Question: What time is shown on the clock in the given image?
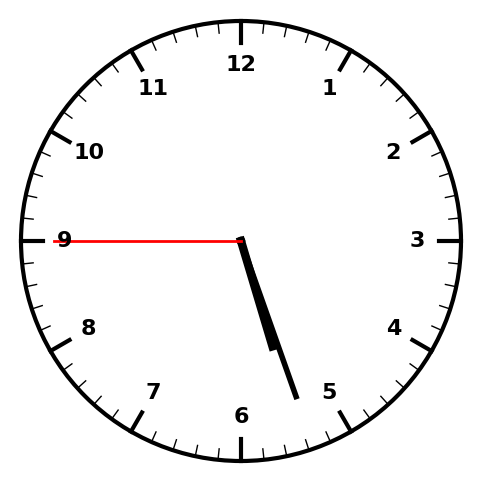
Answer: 05:26:45